Question: Today I want to know how I analyse a png image with 1 bit color depth (100*30) pixel.
The pixels in the image are numbered 0..99 for the first row, 100..199 for the second row etc. White pixels represent ascii codes. The ascii code for a particular white pixel is equal to the offset from the last white pixel. For example, the first white pixel at location 65 would represent ascii code 65 ('A'), the next at location 131 would represent ascii code (131 - 65) = 66 ('B') and so on.
The text contained in the image is what i need to encoded in Morse, where "a test" would be encoded as ".- / - . ... -"

Well, I hope you can help me ;)
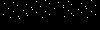
Answer: Here's how to extract text that's been encoded into an image as per the specification in your question. To extract the image data I'm using PIL (really <URL>.
'''
#! /usr/bin/env python
from PIL import Image
def extract_text(iname):
last = 0
chars = []
for i, v in enumerate(bytearray(Image.open(iname).tobytes())):
if v:
chars.append(chr(i - last))
last = i
return ''.join(chars)
print extract_text('coded.png')
'''
'''
-.- --.- --.. --. -. ..--- .---- .. .-.. -
'''
I'll let you write the Morse-decoding stuff. :)